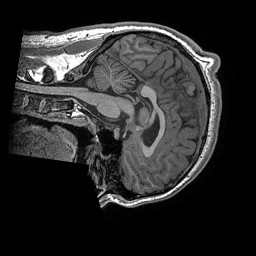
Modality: T1w
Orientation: sagittal
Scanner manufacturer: ge
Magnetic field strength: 3 T
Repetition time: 0.008184 s
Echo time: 0.003192 s